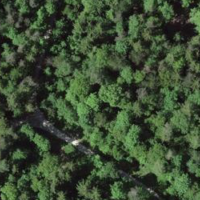
EUNIS habitat code: 41
Species observed at this site:
Lysimachia punctata